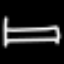
Label: bed